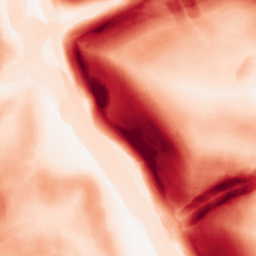
Category: morphological
Decomposition family: morphological_gradient
Decomposition parameters: size: 10
shape: disk
Upsampling method: cubic_catmull_rom
Upsampling parameters: scale: 8
Upsampling scale: 8